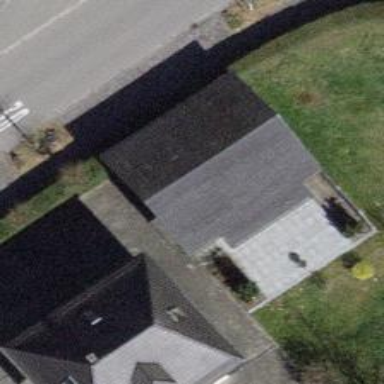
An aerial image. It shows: Group of garages.